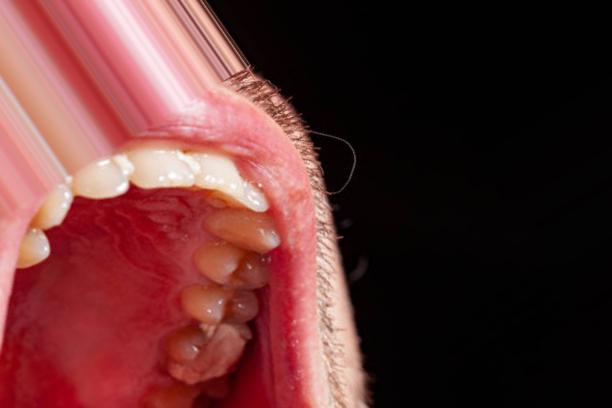
Condition: Caries